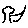
Label: tree